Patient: sex M, age 68
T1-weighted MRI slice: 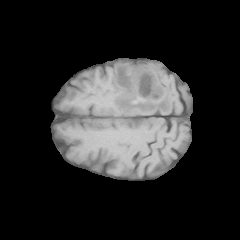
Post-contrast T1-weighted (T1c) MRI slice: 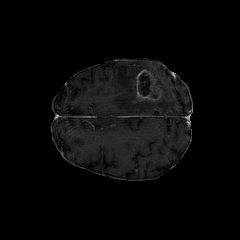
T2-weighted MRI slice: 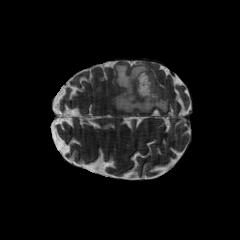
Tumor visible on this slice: yes
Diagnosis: Glioblastoma, IDH-wildtype
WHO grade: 4